Question: I have tab bar as shown in attached figure. I would like to make this blue color ,which I believe default, to green. Is there way to make it ?

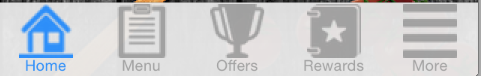
Answer: You can use this at your view controller.
'''
[[self tabBarController] tabBar].tintColor =[UIColor greenColor];
'''